Field crop: maize
Growth stage: 2
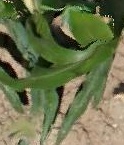
Species: maize